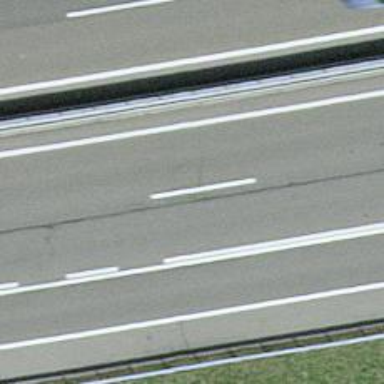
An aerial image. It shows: Motorway junction.